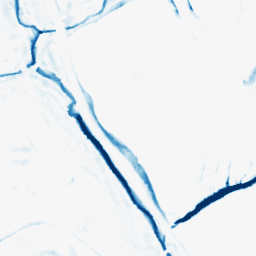
Category: morphological
Decomposition family: morphological_square
Decomposition parameters: operation: closing
size: 10
Upsampling method: linear_exact
Upsampling parameters: scale: 2
Upsampling scale: 2